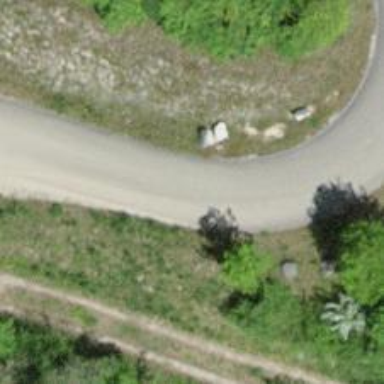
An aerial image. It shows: Unclassified road with paved surface.